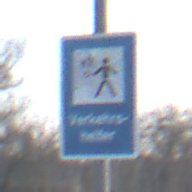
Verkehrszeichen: Verkehrshelfer
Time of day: SunriseSunset
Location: Outdoor (Suburban)
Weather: PartlyCloudy
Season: Winter
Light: Natural